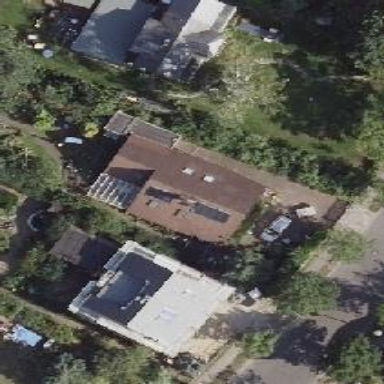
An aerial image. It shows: Detached building.